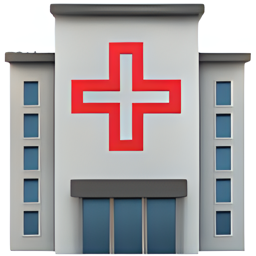
Name: hospital
Emoji: 🏥
Group: Travel & Places
Sub-group: place-building